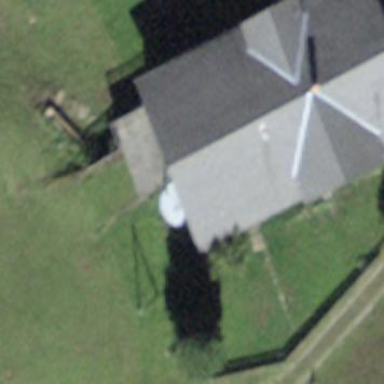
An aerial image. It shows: Farm building.